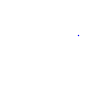
Particle: kaon